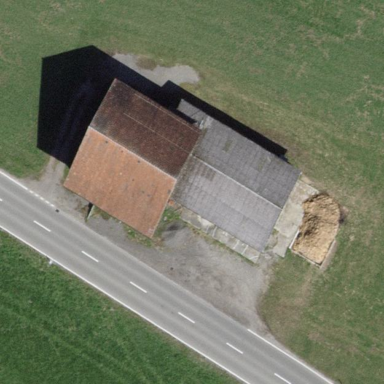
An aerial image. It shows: Farmyard area.